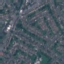
Label: Residential